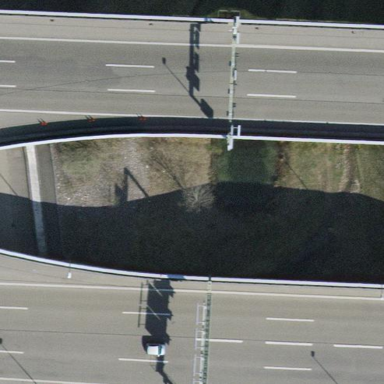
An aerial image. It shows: Man-made bridge.